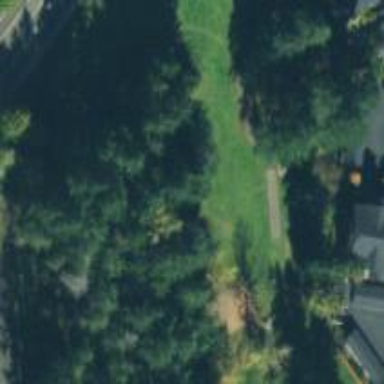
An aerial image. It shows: Park.